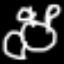
Label: frog